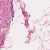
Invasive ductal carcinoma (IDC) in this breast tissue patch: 0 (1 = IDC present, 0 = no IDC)